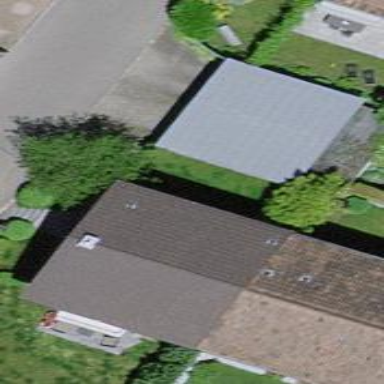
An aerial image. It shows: Garage building.